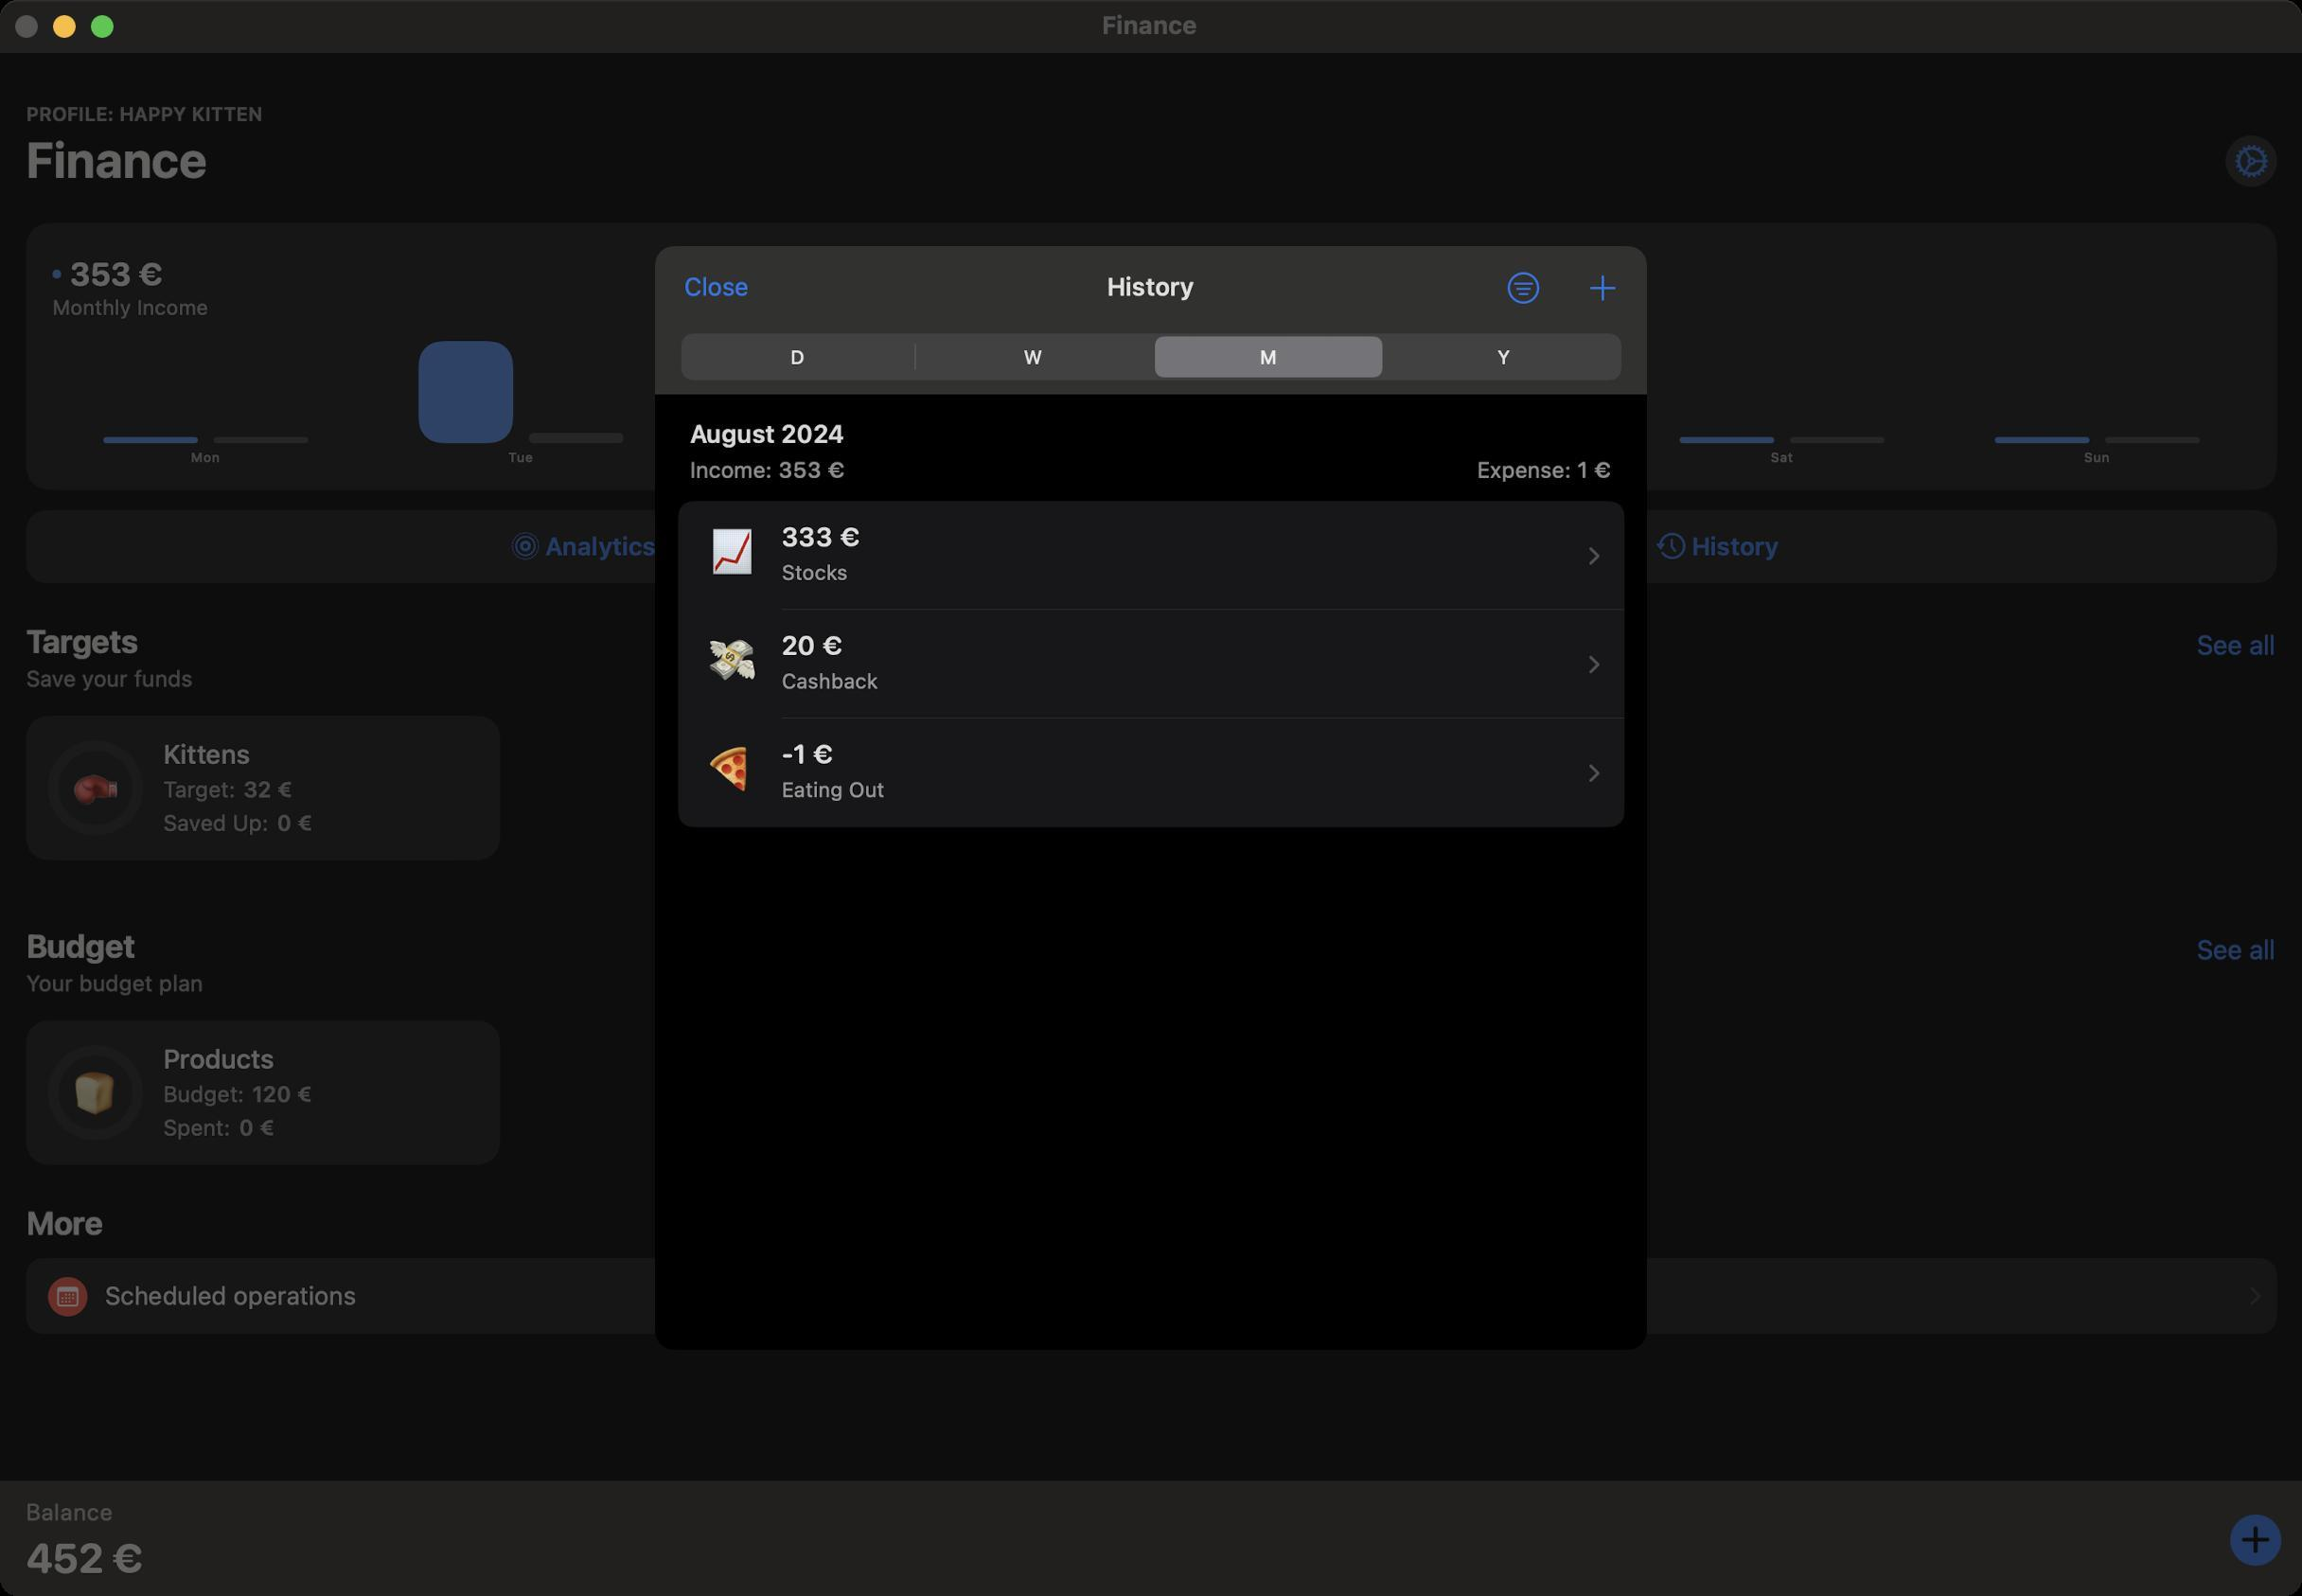
Accessibility tree:
{"name": "Finance", "role": "AXWindow", "description": null, "role_description": "standard window", "value": null, "position": "294.00;94.00", "size": "1216;843", "children": [{"name": null, "role": "AXGroup", "description": null, "role_description": "group", "value": null, "position": "0.00;0.00", "size": "1216;843", "children": [{"name": null, "role": "AXGroup", "description": null, "role_description": "group", "value": null, "position": "0.00;0.00", "size": "1217;843", "children": []}]}, {"name": null, "role": "AXButton", "description": null, "role_description": "close button", "value": null, "position": "7.00;6.00", "size": "14;16", "children": []}, {"name": null, "role": "AXButton", "description": null, "role_description": "zoom button", "value": null, "position": "47.00;6.00", "size": "14;16", "children": [{"name": null, "role": "AXGroup", "description": null, "role_description": "group", "value": null, "position": "47.00;6.00", "size": "14;16", "children": [{"name": null, "role": "AXGroup", "description": null, "role_description": "group", "value": null, "position": "47.00;6.00", "size": "14;16", "children": []}]}]}, {"name": null, "role": "AXButton", "description": null, "role_description": "minimize button", "value": null, "position": "27.00;6.00", "size": "14;16", "children": []}, {"name": null, "role": "AXStaticText", "description": null, "role_description": "text", "value": "Finance", "position": "580.00;5.00", "size": "55;16", "children": []}, {"name": null, "role": "AXSheet", "description": null, "role_description": "sheet", "value": null, "position": "346.00;130.00", "size": "524;583", "children": [{"name": null, "role": "AXGroup", "description": null, "role_description": "group", "value": null, "position": "346.00;130.00", "size": "524;583", "children": [{"name": null, "role": "AXGroup", "description": null, "role_description": "group", "value": null, "position": "346.00;130.00", "size": "524;584", "children": [{"name": null, "role": "AXGroup", "description": null, "role_description": "Nav bar", "value": null, "position": "346.00;130.00", "size": "524;43", "children": [{"name": null, "role": "AXButton", "description": "Close", "role_description": "button", "value": null, "position": "355.24;134.62", "size": "43;34", "children": []}, {"name": null, "role": "AXHeading", "description": "History", "role_description": "heading", "value": null, "position": "584.70;143.86", "size": "47;16", "children": []}, {"name": null, "role": "AXButton", "description": "filter", "role_description": "button", "value": null, "position": "786.44;134.62", "size": "37;34", "children": []}, {"name": null, "role": "AXButton", "description": "Add", "role_description": "button", "value": null, "position": "829.56;134.62", "size": "32;34", "children": []}]}, {"name": null, "role": "AXGroup", "description": null, "role_description": "group", "value": null, "position": "346.00;130.00", "size": "524;584", "children": [{"name": null, "role": "AXGroup", "description": null, "role_description": "group", "value": null, "position": "346.00;130.00", "size": "524;584", "children": [{"name": null, "role": "AXTabGroup", "description": null, "role_description": "tab group", "value": null, "position": "359.86;176.20", "size": "497;25", "children": [{"name": null, "role": "AXRadioButton", "description": "D", "role_description": "tab", "value": 0, "position": "359.86;176.20", "size": "123;25", "children": []}, {"name": null, "role": "AXRadioButton", "description": "W", "role_description": "tab", "value": 0, "position": "483.83;176.20", "size": "124;25", "children": []}, {"name": null, "role": "AXRadioButton", "description": "M", "role_description": "tab", "value": 1, "position": "608.57;176.20", "size": "123;25", "children": []}, {"name": null, "role": "AXRadioButton", "description": "Y", "role_description": "tab", "value": 0, "position": "732.54;176.20", "size": "124;25", "children": []}]}, {"name": null, "role": "AXGroup", "description": null, "role_description": "table", "value": null, "position": "346.00;130.00", "size": "524;584", "children": [{"name": null, "role": "AXHeading", "description": "", "role_description": "heading", "value": null, "position": "346.00;211.62", "size": "524;53", "children": [{"name": null, "role": "AXHeading", "description": "August 2024", "role_description": "heading", "value": null, "position": "364.48;221.63", "size": "487;15", "children": []}, {"name": null, "role": "AXGroup", "description": null, "role_description": "group", "value": null, "position": "364.48;240.88", "size": "82;15", "children": [{"name": null, "role": "AXHeading", "description": "Income:", "role_description": "heading", "value": null, "position": "364.48;240.88", "size": "44;15", "children": []}, {"name": null, "role": "AXHeading", "description": "353 €", "role_description": "heading", "value": null, "position": "411.45;240.88", "size": "36;15", "children": []}]}, {"name": null, "role": "AXGroup", "description": null, "role_description": "group", "value": null, "position": "780.28;240.88", "size": "72;15", "children": [{"name": null, "role": "AXHeading", "description": "Expense:", "role_description": "heading", "value": null, "position": "780.28;240.88", "size": "50;15", "children": []}, {"name": null, "role": "AXHeading", "description": "1 €", "role_description": "heading", "value": null, "position": "833.41;240.88", "size": "19;15", "children": []}]}]}, {"name": null, "role": "AXGroup", "description": null, "role_description": "group", "value": "", "position": "358.32;264.75", "size": "500;57", "children": [{"name": null, "role": "AXButton", "description": "📈, 333 €, Stocks", "role_description": "button", "value": "", "position": "358.32;264.75", "size": "500;57", "children": []}]}, {"name": null, "role": "AXGroup", "description": null, "role_description": "group", "value": "", "position": "358.32;322.12", "size": "500;57", "children": [{"name": null, "role": "AXButton", "description": "💸, 20 €, Cashback", "role_description": "button", "value": "", "position": "358.32;322.12", "size": "500;57", "children": []}]}, {"name": null, "role": "AXGroup", "description": null, "role_description": "group", "value": "", "position": "358.32;379.48", "size": "500;57", "children": [{"name": null, "role": "AXButton", "description": "🍕, -1 €, Eating Out", "role_description": "button", "value": "", "position": "358.32;379.48", "size": "500;57", "children": []}]}]}]}]}]}]}]}, {"name": "Finance", "role": "AXWindow", "description": null, "role_description": "standard window", "value": null, "position": "294.00;94.00", "size": "1216;843", "children": [{"name": null, "role": "AXGroup", "description": null, "role_description": "group", "value": null, "position": "0.00;0.00", "size": "1216;843", "children": [{"name": null, "role": "AXGroup", "description": null, "role_description": "group", "value": null, "position": "0.00;0.00", "size": "1217;843", "children": []}]}, {"name": null, "role": "AXButton", "description": null, "role_description": "close button", "value": null, "position": "7.00;6.00", "size": "14;16", "children": []}, {"name": null, "role": "AXButton", "description": null, "role_description": "zoom button", "value": null, "position": "47.00;6.00", "size": "14;16", "children": [{"name": null, "role": "AXGroup", "description": null, "role_description": "group", "value": null, "position": "47.00;6.00", "size": "14;16", "children": [{"name": null, "role": "AXGroup", "description": null, "role_description": "group", "value": null, "position": "47.00;6.00", "size": "14;16", "children": []}]}]}, {"name": null, "role": "AXButton", "description": null, "role_description": "minimize button", "value": null, "position": "27.00;6.00", "size": "14;16", "children": []}, {"name": null, "role": "AXStaticText", "description": null, "role_description": "text", "value": "Finance", "position": "580.00;5.00", "size": "55;16", "children": []}, {"name": null, "role": "AXSheet", "description": null, "role_description": "sheet", "value": null, "position": "346.00;130.00", "size": "524;583", "children": [{"name": null, "role": "AXGroup", "description": null, "role_description": "group", "value": null, "position": "346.00;130.00", "size": "524;583", "children": [{"name": null, "role": "AXGroup", "description": null, "role_description": "group", "value": null, "position": "346.00;130.00", "size": "524;584", "children": [{"name": null, "role": "AXGroup", "description": null, "role_description": "Nav bar", "value": null, "position": "346.00;130.00", "size": "524;43", "children": [{"name": null, "role": "AXButton", "description": "Close", "role_description": "button", "value": null, "position": "355.24;134.62", "size": "43;34", "children": []}, {"name": null, "role": "AXHeading", "description": "History", "role_description": "heading", "value": null, "position": "584.70;143.86", "size": "47;16", "children": []}, {"name": null, "role": "AXButton", "description": "filter", "role_description": "button", "value": null, "position": "786.44;134.62", "size": "37;34", "children": []}, {"name": null, "role": "AXButton", "description": "Add", "role_description": "button", "value": null, "position": "829.56;134.62", "size": "32;34", "children": []}]}, {"name": null, "role": "AXGroup", "description": null, "role_description": "group", "value": null, "position": "346.00;130.00", "size": "524;584", "children": [{"name": null, "role": "AXGroup", "description": null, "role_description": "group", "value": null, "position": "346.00;130.00", "size": "524;584", "children": [{"name": null, "role": "AXTabGroup", "description": null, "role_description": "tab group", "value": null, "position": "359.86;176.20", "size": "497;25", "children": [{"name": null, "role": "AXRadioButton", "description": "D", "role_description": "tab", "value": 0, "position": "359.86;176.20", "size": "123;25", "children": []}, {"name": null, "role": "AXRadioButton", "description": "W", "role_description": "tab", "value": 0, "position": "483.83;176.20", "size": "124;25", "children": []}, {"name": null, "role": "AXRadioButton", "description": "M", "role_description": "tab", "value": 1, "position": "608.57;176.20", "size": "123;25", "children": []}, {"name": null, "role": "AXRadioButton", "description": "Y", "role_description": "tab", "value": 0, "position": "732.54;176.20", "size": "124;25", "children": []}]}, {"name": null, "role": "AXGroup", "description": null, "role_description": "table", "value": null, "position": "346.00;130.00", "size": "524;584", "children": [{"name": null, "role": "AXHeading", "description": "", "role_description": "heading", "value": null, "position": "346.00;211.62", "size": "524;53", "children": [{"name": null, "role": "AXHeading", "description": "August 2024", "role_description": "heading", "value": null, "position": "364.48;221.63", "size": "487;15", "children": []}, {"name": null, "role": "AXGroup", "description": null, "role_description": "group", "value": null, "position": "364.48;240.88", "size": "82;15", "children": [{"name": null, "role": "AXHeading", "description": "Income:", "role_description": "heading", "value": null, "position": "364.48;240.88", "size": "44;15", "children": []}, {"name": null, "role": "AXHeading", "description": "353 €", "role_description": "heading", "value": null, "position": "411.45;240.88", "size": "36;15", "children": []}]}, {"name": null, "role": "AXGroup", "description": null, "role_description": "group", "value": null, "position": "780.28;240.88", "size": "72;15", "children": [{"name": null, "role": "AXHeading", "description": "Expense:", "role_description": "heading", "value": null, "position": "780.28;240.88", "size": "50;15", "children": []}, {"name": null, "role": "AXHeading", "description": "1 €", "role_description": "heading", "value": null, "position": "833.41;240.88", "size": "19;15", "children": []}]}]}, {"name": null, "role": "AXGroup", "description": null, "role_description": "group", "value": "", "position": "358.32;264.75", "size": "500;57", "children": [{"name": null, "role": "AXButton", "description": "📈, 333 €, Stocks", "role_description": "button", "value": "", "position": "358.32;264.75", "size": "500;57", "children": []}]}, {"name": null, "role": "AXGroup", "description": null, "role_description": "group", "value": "", "position": "358.32;322.12", "size": "500;57", "children": [{"name": null, "role": "AXButton", "description": "💸, 20 €, Cashback", "role_description": "button", "value": "", "position": "358.32;322.12", "size": "500;57", "children": []}]}, {"name": null, "role": "AXGroup", "description": null, "role_description": "group", "value": "", "position": "358.32;379.48", "size": "500;57", "children": [{"name": null, "role": "AXButton", "description": "🍕, -1 €, Eating Out", "role_description": "button", "value": "", "position": "358.32;379.48", "size": "500;57", "children": []}]}]}]}]}]}]}]}]}]}